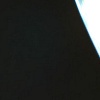
Label: space